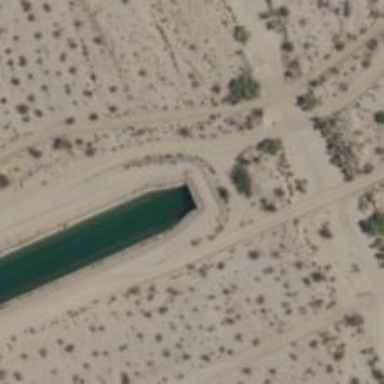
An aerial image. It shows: Canal tunnel known as culvert. It is type of water feature.